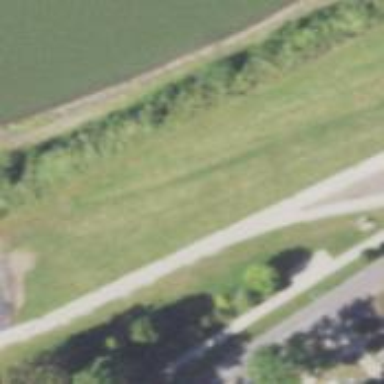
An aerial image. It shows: Footway with embankment.